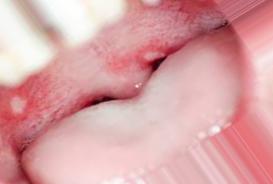
Condition: Mouth Ulcer